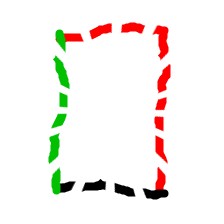
Shape: rectangle